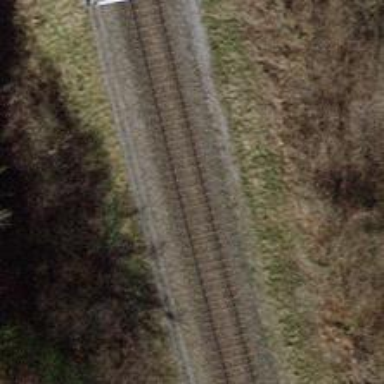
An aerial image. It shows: Single-track railway bridge with electrified contact line.